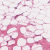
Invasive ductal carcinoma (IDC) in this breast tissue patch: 0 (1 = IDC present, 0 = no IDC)